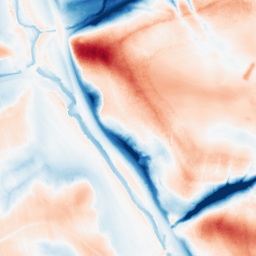
Category: classical
Decomposition family: gaussian_anisotropic
Decomposition parameters: sigma_x: 10
sigma_y: 20
Upsampling method: quartic
Upsampling parameters: scale: 8
Upsampling scale: 8